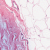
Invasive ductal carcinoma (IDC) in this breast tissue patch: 0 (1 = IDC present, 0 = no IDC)